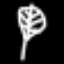
Label: leaf